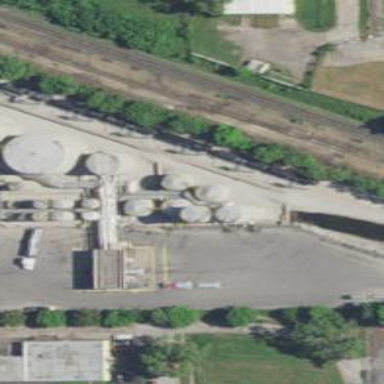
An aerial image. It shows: Silo.